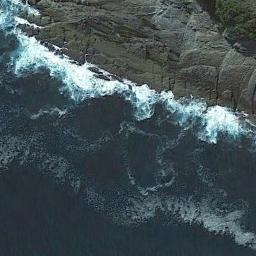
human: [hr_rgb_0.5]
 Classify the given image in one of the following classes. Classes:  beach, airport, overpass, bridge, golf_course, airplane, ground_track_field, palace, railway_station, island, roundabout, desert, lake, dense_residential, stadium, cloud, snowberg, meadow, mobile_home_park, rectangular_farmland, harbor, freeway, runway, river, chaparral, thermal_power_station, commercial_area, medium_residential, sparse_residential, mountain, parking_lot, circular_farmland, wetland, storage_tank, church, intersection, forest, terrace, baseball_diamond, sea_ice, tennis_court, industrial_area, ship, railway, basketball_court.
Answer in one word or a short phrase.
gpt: beach